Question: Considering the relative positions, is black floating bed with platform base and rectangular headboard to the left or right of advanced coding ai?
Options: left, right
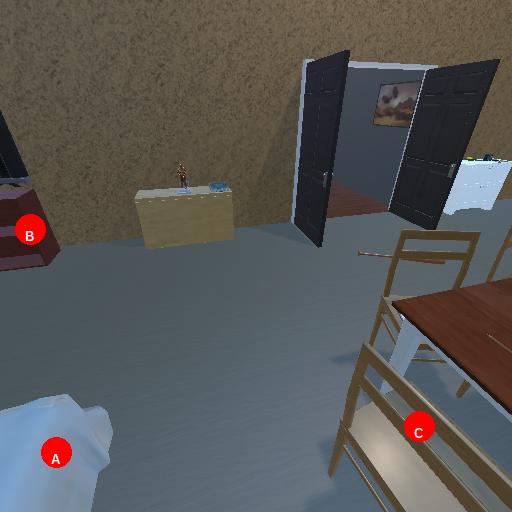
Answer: left